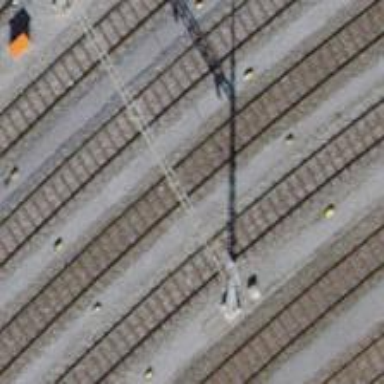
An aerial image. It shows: Railway yard with electrified tracks and single track.